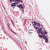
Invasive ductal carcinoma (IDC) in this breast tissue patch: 0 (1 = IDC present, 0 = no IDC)